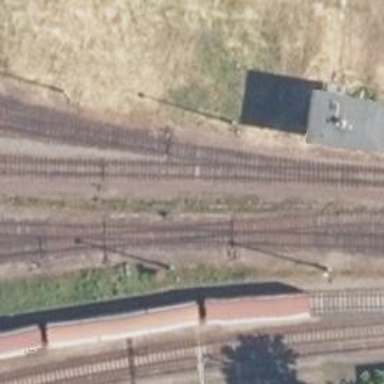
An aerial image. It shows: Railway switch.